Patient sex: M
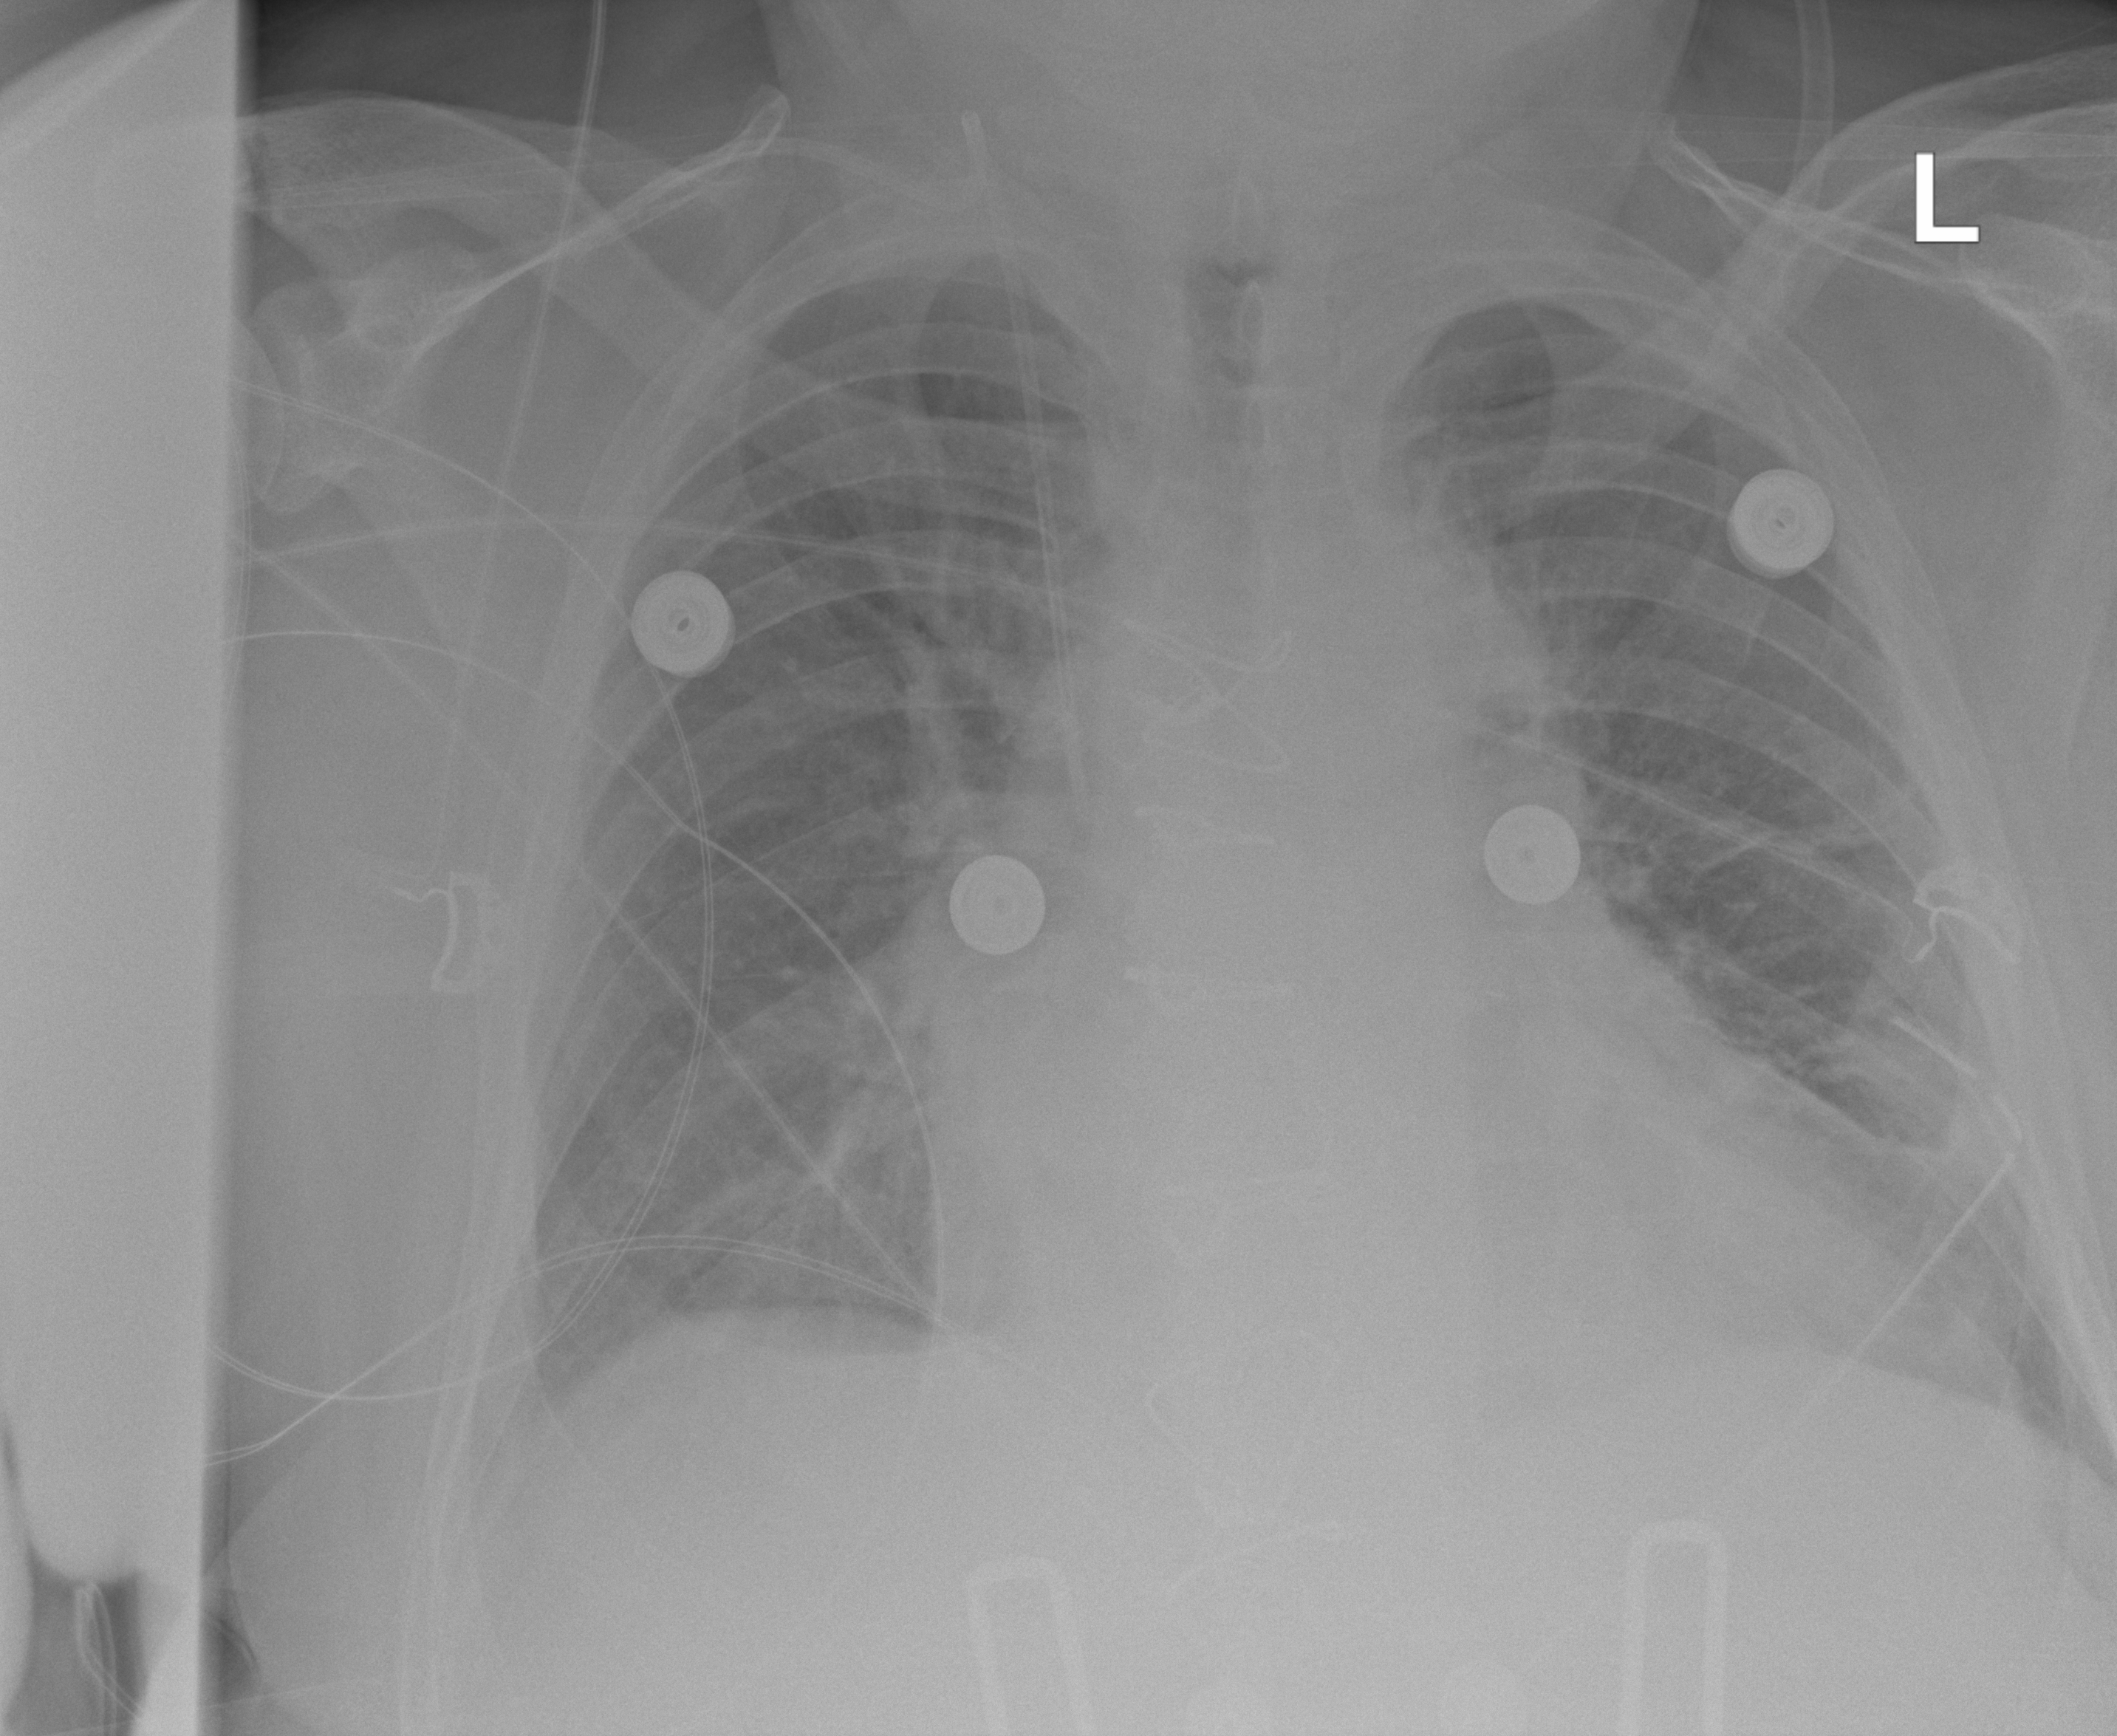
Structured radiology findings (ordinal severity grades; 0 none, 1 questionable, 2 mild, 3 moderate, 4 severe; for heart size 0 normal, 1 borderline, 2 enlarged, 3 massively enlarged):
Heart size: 2
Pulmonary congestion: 1
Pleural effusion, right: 1
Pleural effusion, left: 1
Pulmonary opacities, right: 0
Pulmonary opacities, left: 0
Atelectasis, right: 0
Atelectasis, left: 2